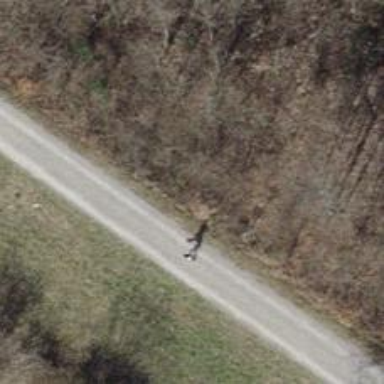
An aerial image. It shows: Dirt footway.